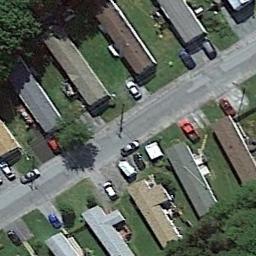
Label: residential